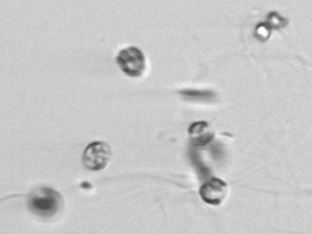
Label: Thalassiosira_sp_aff_mala